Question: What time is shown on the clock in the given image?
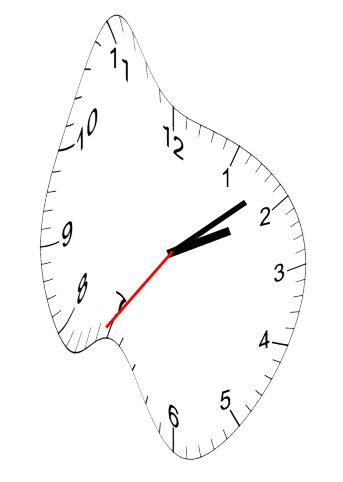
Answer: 02:08:36